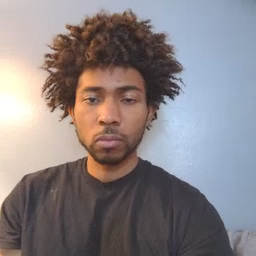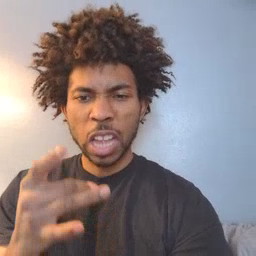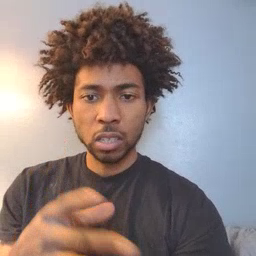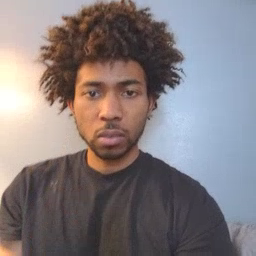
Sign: hate